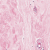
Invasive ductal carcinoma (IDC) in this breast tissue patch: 0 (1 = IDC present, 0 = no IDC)